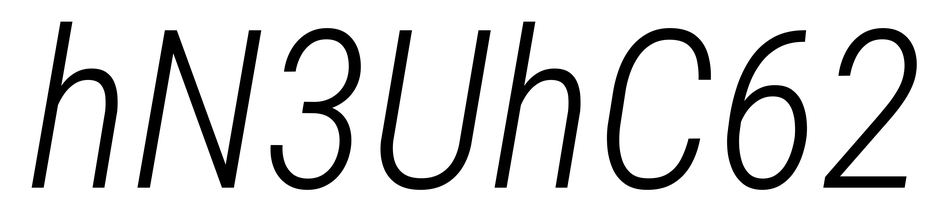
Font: Roboto-Italic_Condensed_Light_Italic